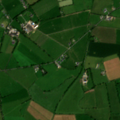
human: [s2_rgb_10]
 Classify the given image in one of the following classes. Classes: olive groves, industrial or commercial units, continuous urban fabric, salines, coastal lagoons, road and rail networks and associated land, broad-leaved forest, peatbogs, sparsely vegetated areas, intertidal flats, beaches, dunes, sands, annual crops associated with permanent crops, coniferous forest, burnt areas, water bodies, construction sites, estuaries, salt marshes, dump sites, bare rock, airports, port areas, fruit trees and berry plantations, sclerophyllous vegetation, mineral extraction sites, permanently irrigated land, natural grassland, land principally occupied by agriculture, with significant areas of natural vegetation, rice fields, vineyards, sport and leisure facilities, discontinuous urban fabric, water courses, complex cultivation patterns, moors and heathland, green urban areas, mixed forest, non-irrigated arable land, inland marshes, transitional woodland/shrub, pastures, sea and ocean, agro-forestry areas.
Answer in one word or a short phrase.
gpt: pastures